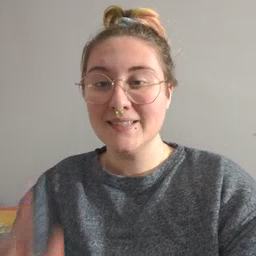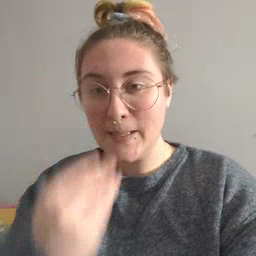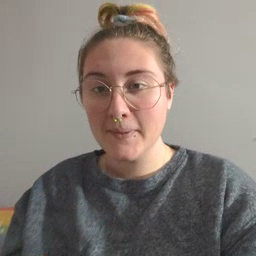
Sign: sleep